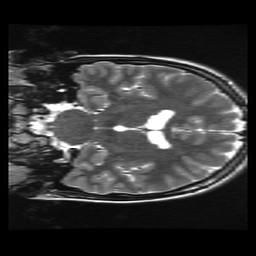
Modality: T2w
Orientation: coronal
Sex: female
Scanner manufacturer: ge
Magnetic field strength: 3 T
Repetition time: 5 s
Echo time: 0.1015 s